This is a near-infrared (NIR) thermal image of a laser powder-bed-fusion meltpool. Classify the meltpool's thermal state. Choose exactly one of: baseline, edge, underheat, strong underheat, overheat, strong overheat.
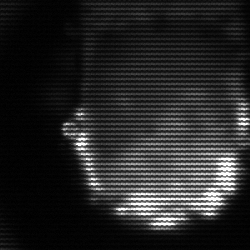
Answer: baseline